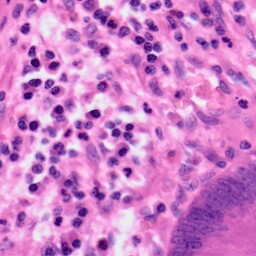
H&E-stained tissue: Colon